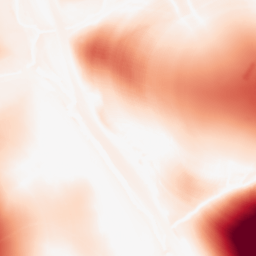
Category: morphological
Decomposition family: morphological
Decomposition parameters: operation: opening
size: 100
Upsampling method: bspline
Upsampling parameters: scale: 2
Upsampling scale: 2